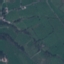
Label: Pasture